Question: What is the name of the top file?
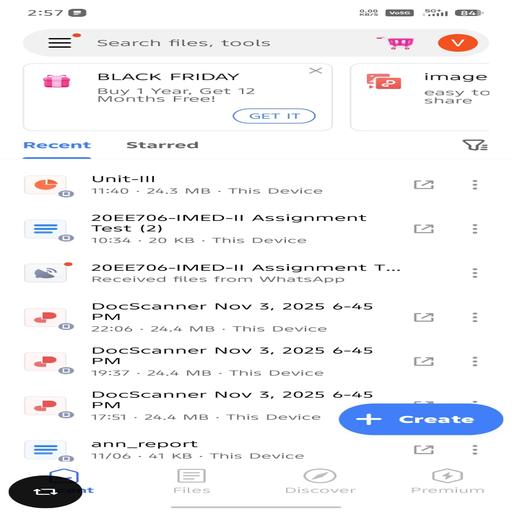
Answer: Unit-lll